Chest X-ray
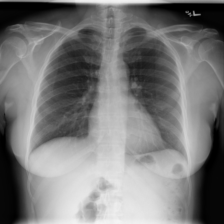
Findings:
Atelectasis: negative
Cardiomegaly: negative
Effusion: negative
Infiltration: negative
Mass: negative
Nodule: negative
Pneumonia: negative
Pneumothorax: negative
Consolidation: negative
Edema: negative
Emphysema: negative
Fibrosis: negative
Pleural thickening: negative
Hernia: negative